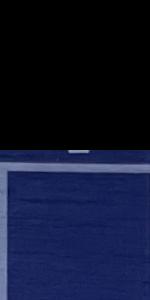
Label: Empty